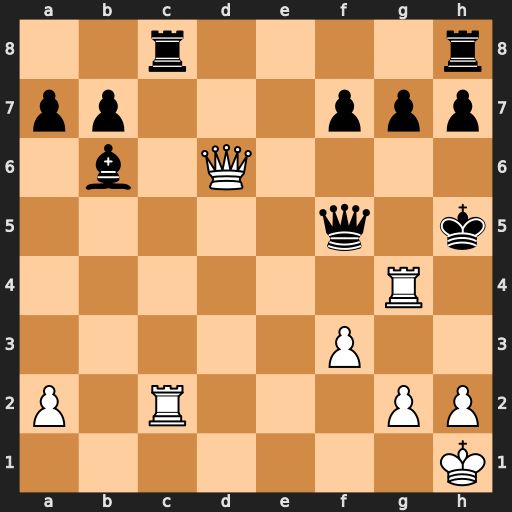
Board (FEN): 2r4r/pp3ppp/1b1Q4/5q1k/6R1/5P2/P1R3PP/7K
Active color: w
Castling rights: -
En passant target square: -
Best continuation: Rxg7 Qe6 Qg3